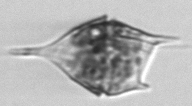
Label: Tripos_lineatus